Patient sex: M
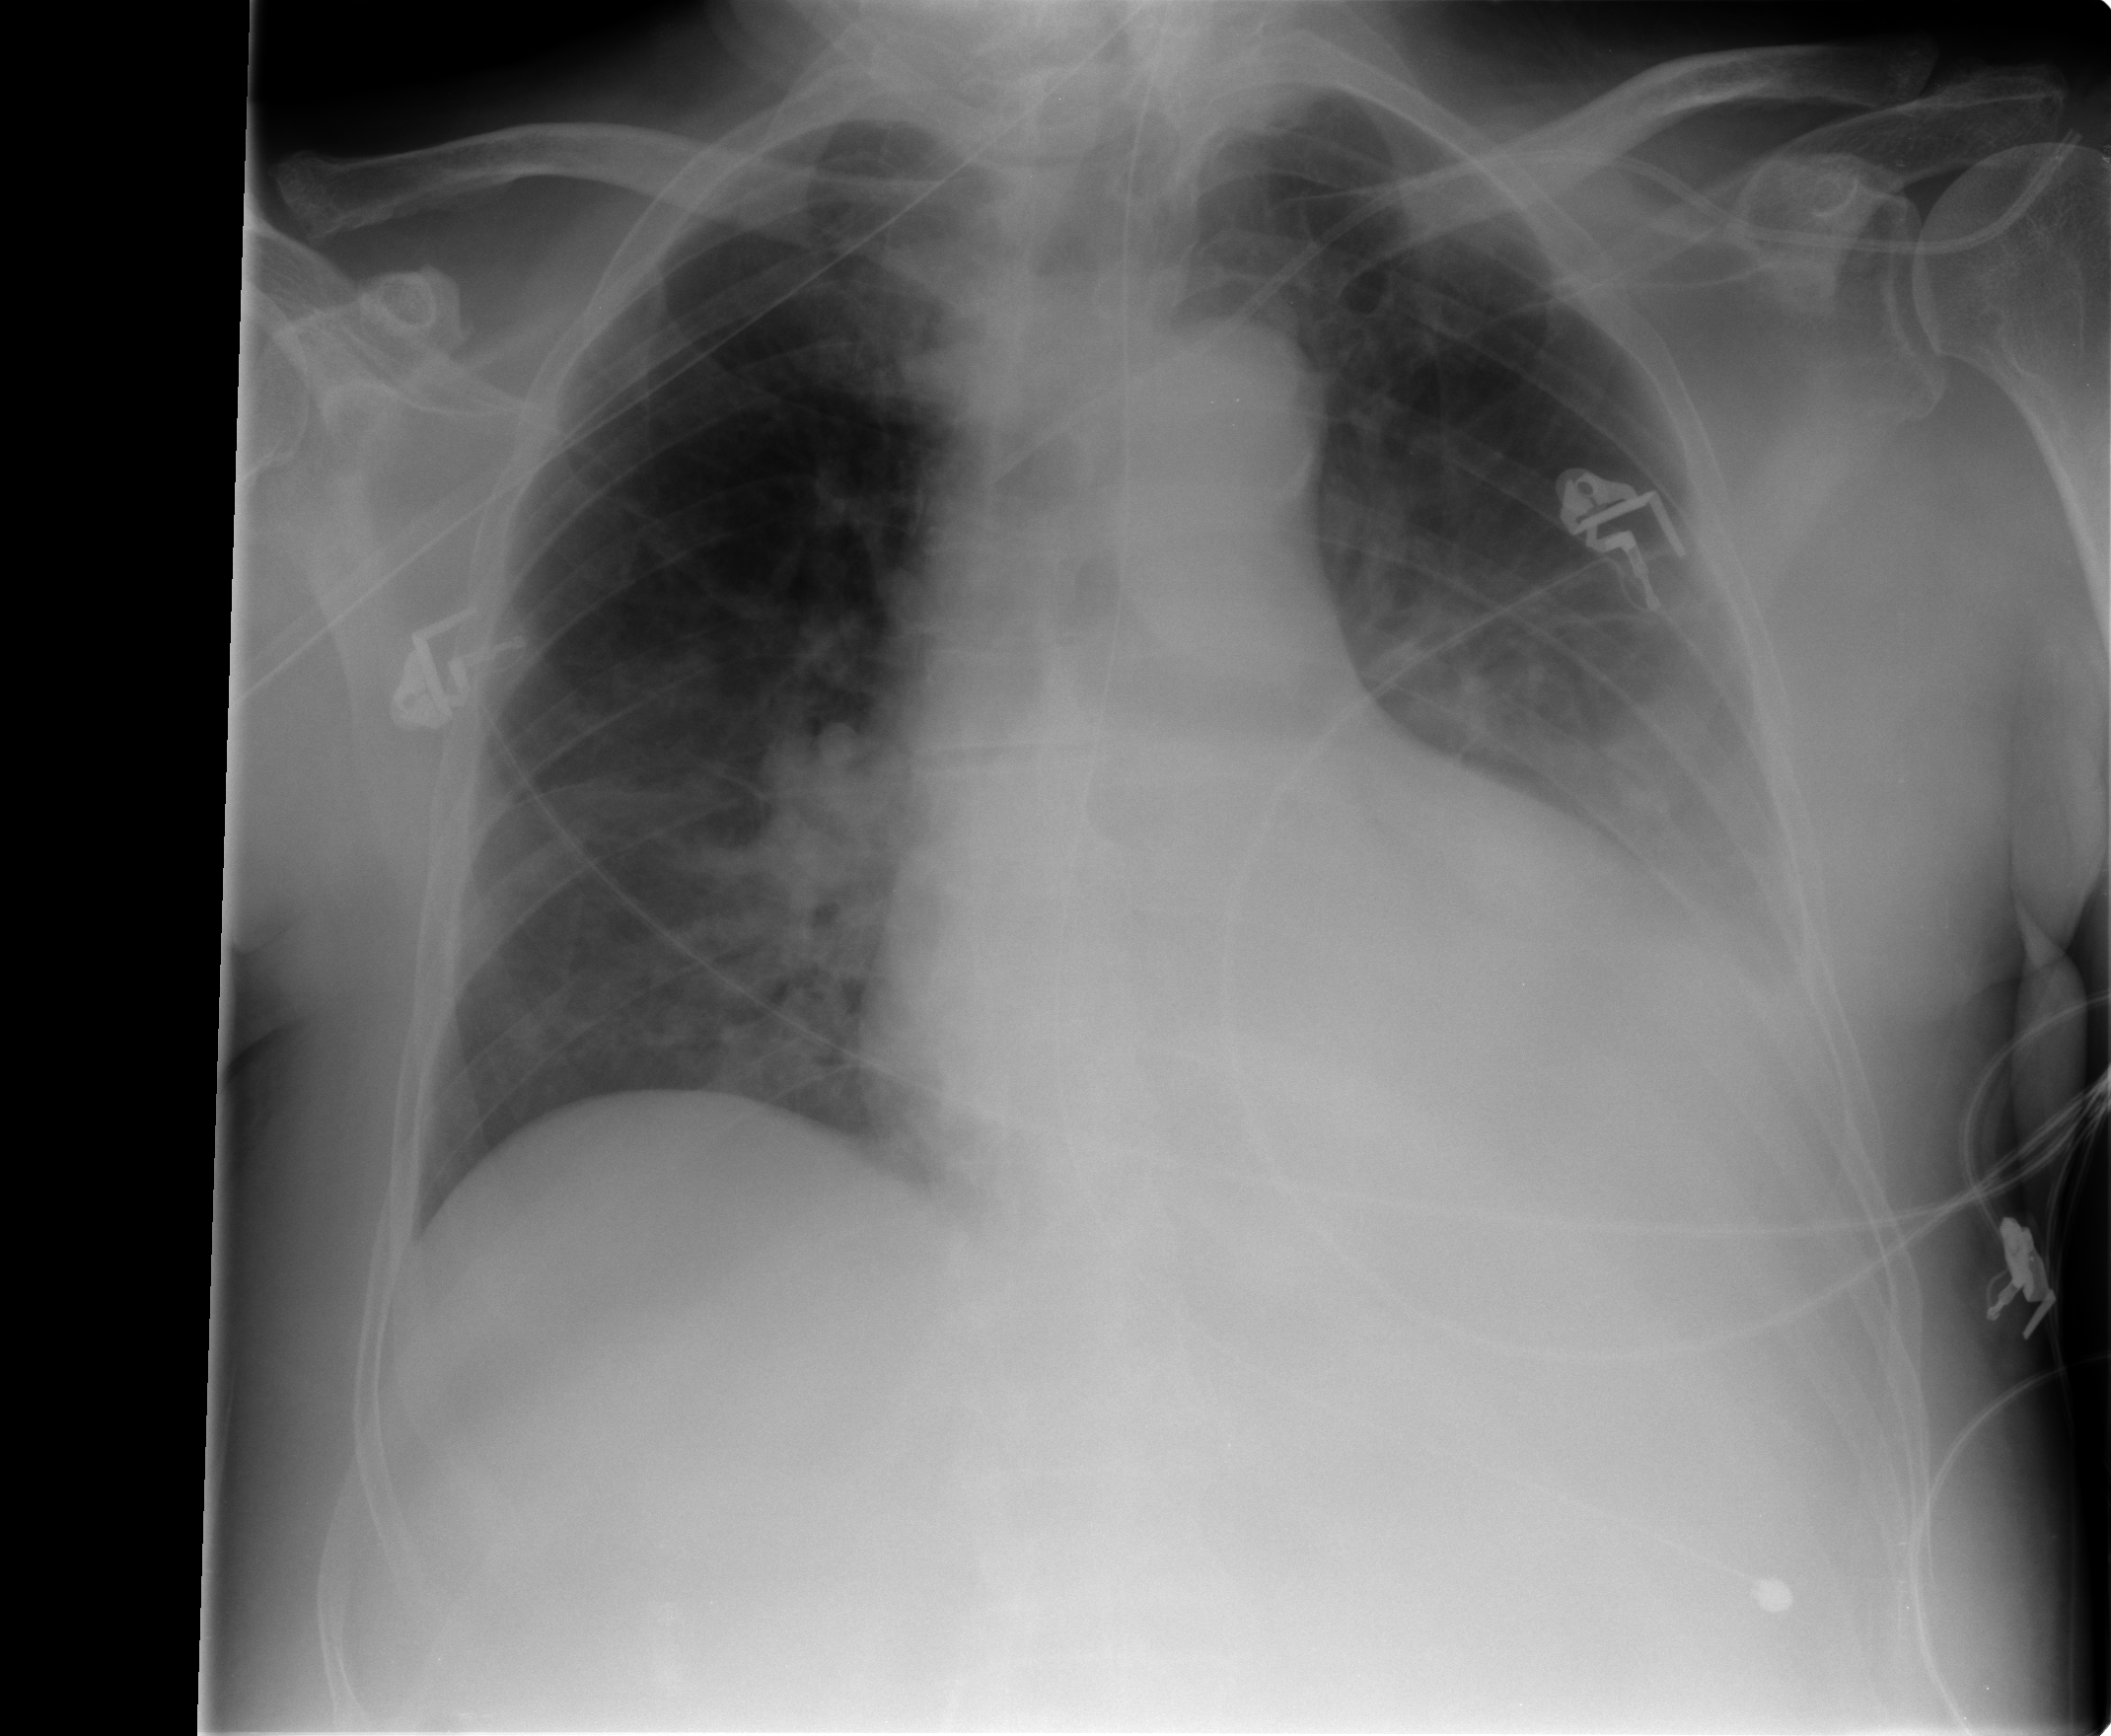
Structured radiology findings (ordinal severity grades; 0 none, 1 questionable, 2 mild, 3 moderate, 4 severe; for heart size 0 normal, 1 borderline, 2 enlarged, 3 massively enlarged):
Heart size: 2
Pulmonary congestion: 2
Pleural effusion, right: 0
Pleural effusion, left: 2
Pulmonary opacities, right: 0
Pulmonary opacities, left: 0
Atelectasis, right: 1
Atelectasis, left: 2